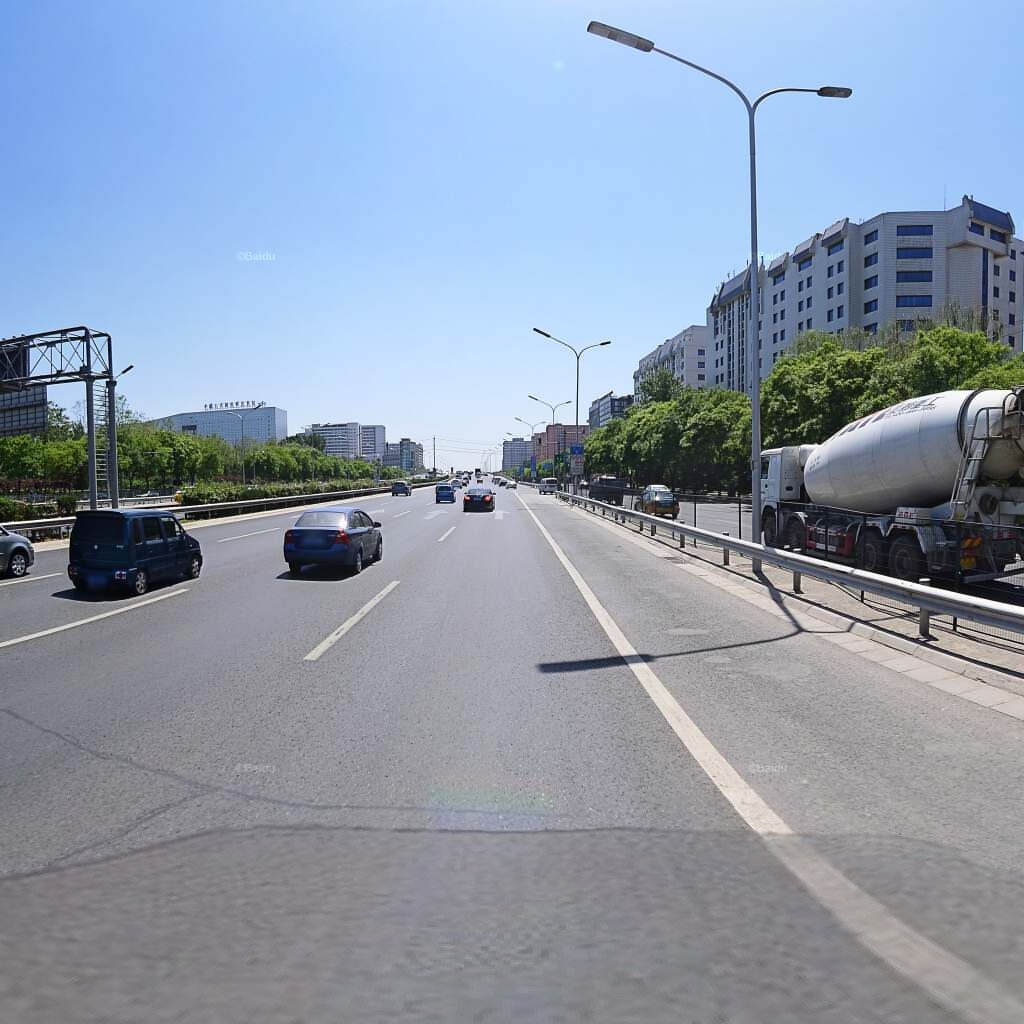
Region: Haidian
Road damage annotations: transverse patch, longitudinal patch